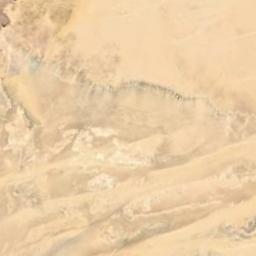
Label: desert